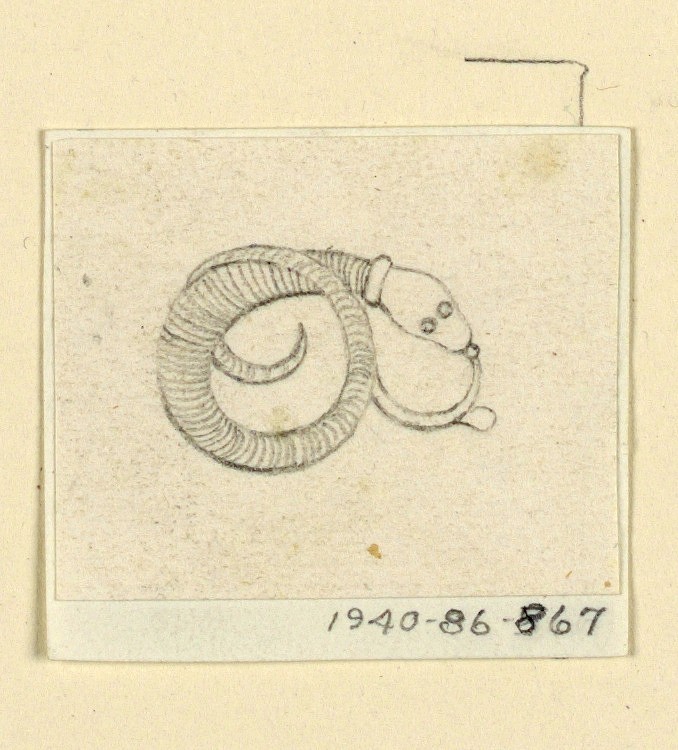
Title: Earring Design, Snake Holding a Pearl
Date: ca. 1840
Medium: Pen and brown ink, graphite on paper, laid down
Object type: Drawing
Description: Earring design featuring a snake with its tail coiled around its body.